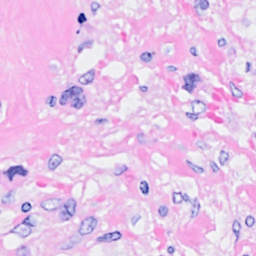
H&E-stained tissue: Breast